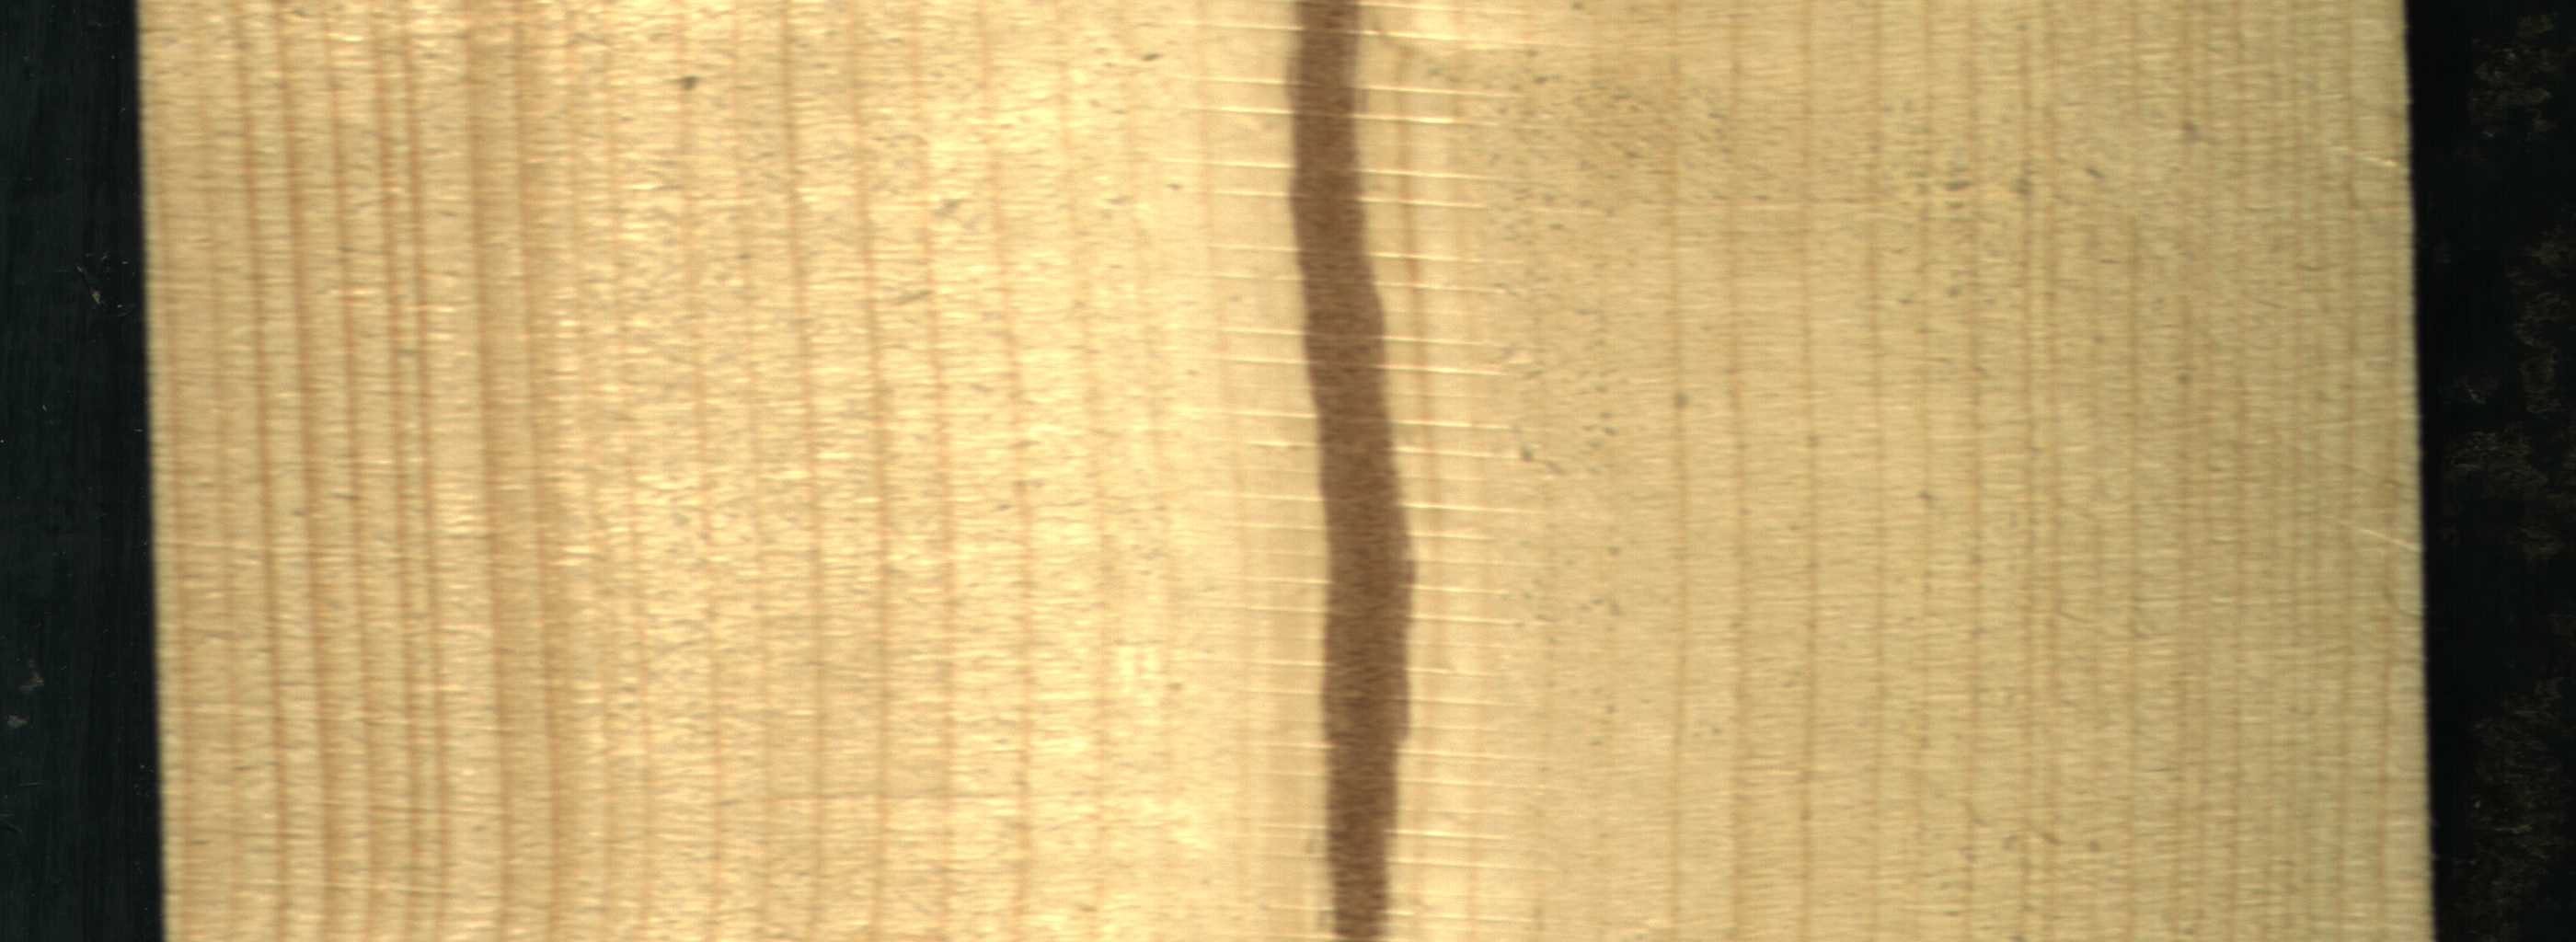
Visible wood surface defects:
Marrow